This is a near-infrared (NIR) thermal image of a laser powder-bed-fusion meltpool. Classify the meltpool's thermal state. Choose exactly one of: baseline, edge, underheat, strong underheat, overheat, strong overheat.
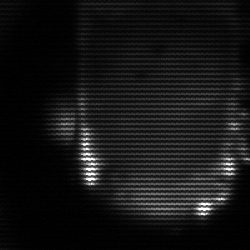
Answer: baseline